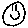
Label: smiley face